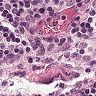
Metastatic tissue present: no